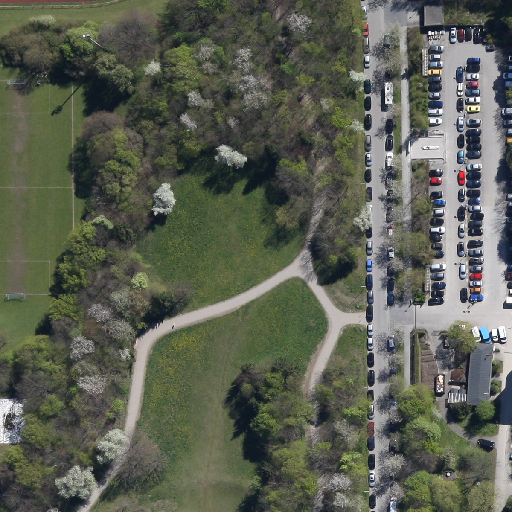
Referring expression: impervious surface